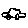
Label: car